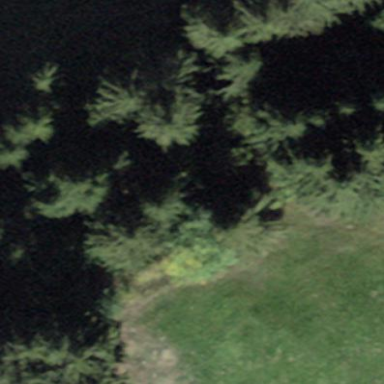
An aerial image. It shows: Forest area.